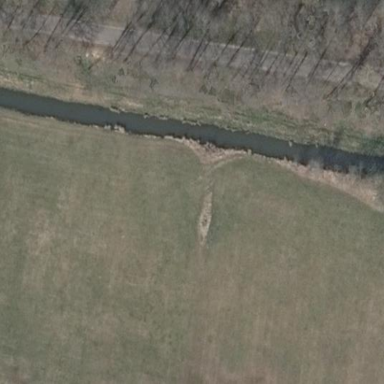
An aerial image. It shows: Ditch filled with water.